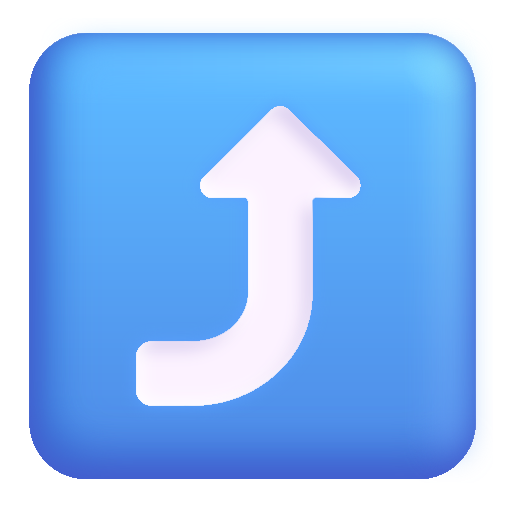
right arrow curving up color